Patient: sex M, age 45
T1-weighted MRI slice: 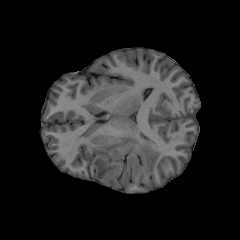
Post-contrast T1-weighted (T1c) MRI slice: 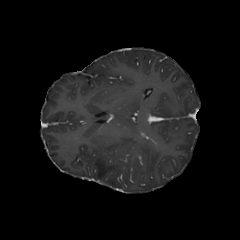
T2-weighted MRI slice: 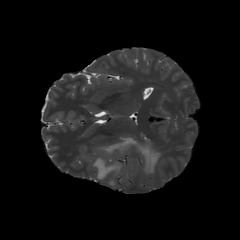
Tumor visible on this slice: yes
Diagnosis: Astrocytoma, IDH-wildtype
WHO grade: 2